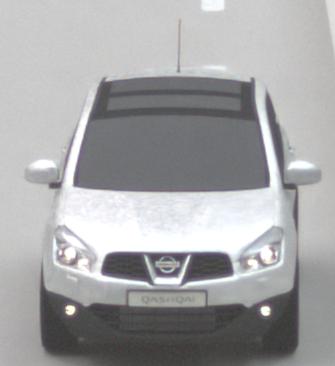
Make: Nissan
Model: Qashqai 1.6
Detailed model: Qashqai (J10)
Model produced from: 2010/03
Model produced until: 2010/08
Doors: 5
Color: white
Road condition: dry road
Daytime: sunrise or sunset
Contrast: medium contrast